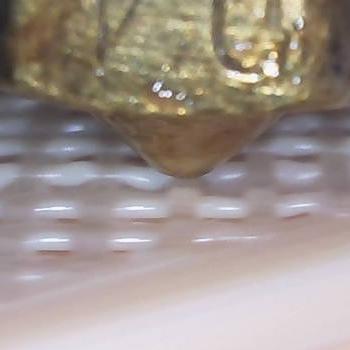
Flow rate: 84%